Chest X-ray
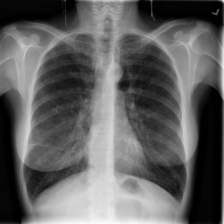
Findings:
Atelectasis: negative
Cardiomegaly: negative
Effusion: negative
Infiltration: negative
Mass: negative
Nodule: negative
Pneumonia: negative
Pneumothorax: negative
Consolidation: negative
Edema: negative
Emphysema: negative
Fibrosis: negative
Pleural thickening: negative
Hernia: negative